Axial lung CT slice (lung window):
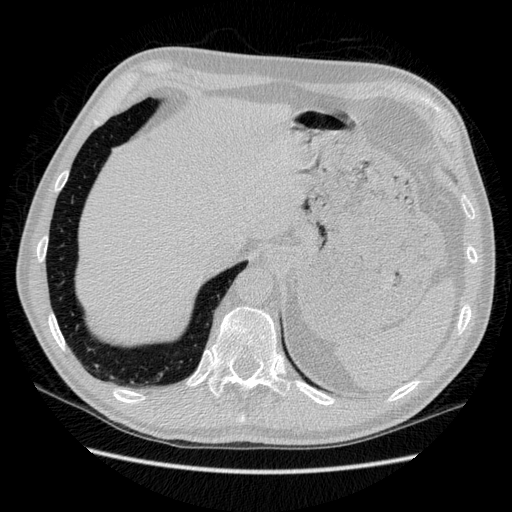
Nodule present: no